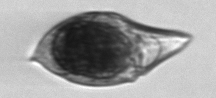
Label: Gyrodinium